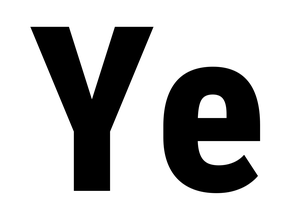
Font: Roboto_Condensed_ExtraBold